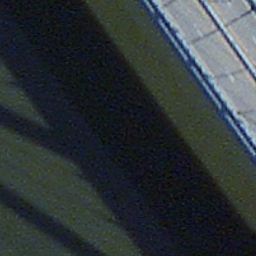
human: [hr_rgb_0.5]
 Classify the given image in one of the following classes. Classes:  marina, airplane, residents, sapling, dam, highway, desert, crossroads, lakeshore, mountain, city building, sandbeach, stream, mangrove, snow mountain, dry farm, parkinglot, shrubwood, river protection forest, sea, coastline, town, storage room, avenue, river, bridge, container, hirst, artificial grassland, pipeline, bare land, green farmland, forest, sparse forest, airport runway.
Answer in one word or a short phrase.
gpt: bridge